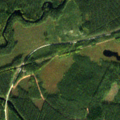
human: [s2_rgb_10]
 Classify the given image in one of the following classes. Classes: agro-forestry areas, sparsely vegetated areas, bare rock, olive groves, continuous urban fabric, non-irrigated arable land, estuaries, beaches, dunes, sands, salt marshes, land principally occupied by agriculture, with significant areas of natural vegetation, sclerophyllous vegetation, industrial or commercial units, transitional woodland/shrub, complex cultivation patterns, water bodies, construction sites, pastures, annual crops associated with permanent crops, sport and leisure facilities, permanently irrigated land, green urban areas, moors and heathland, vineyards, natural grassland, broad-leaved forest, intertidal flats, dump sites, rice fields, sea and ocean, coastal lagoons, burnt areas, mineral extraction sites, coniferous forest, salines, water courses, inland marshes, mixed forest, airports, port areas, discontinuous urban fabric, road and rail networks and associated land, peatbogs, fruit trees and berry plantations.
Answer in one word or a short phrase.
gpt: coniferous forest, transitional woodland/shrub